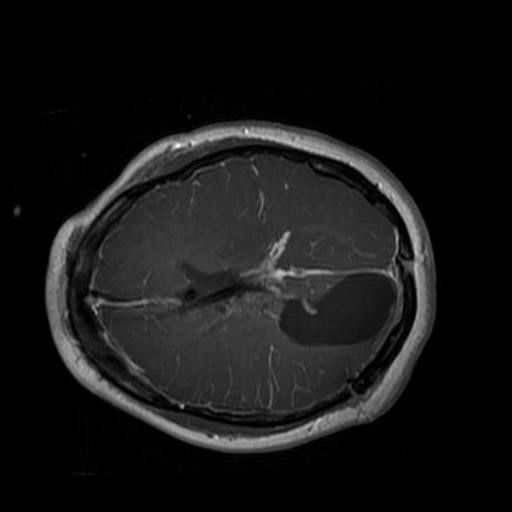
Label: brain_glioma